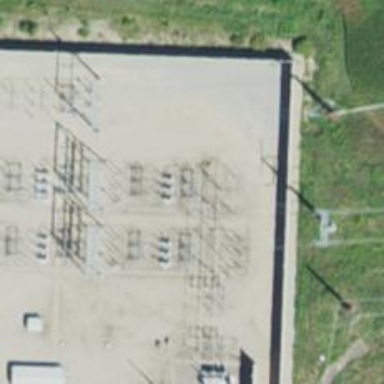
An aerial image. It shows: Switch used for power control.